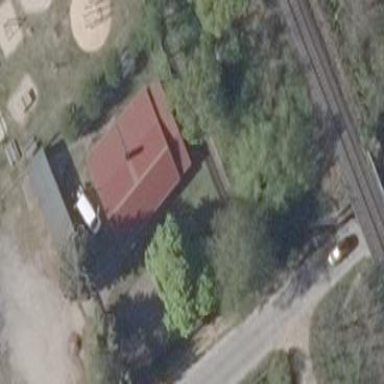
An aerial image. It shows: Community centre.